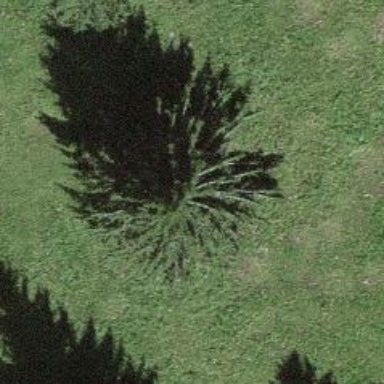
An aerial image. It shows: Beautiful tree in nature.